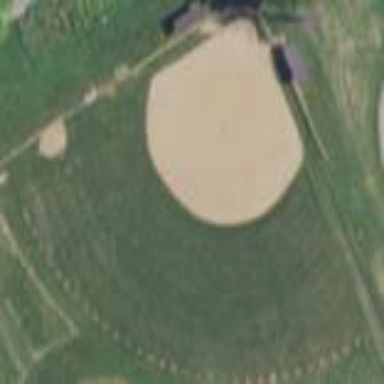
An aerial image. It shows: Baseball pitch for leisure land activities.